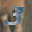
Label: 3